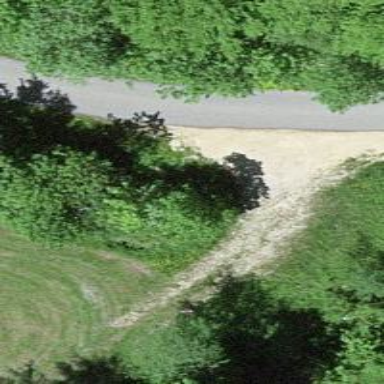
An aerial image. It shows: Track road with grade3 tracktype.